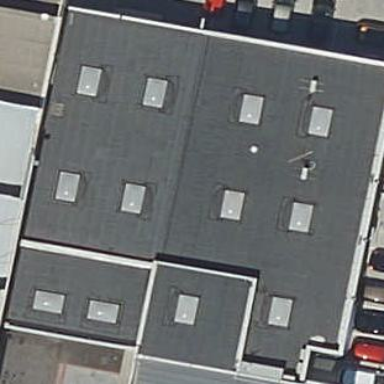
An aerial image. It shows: Building that houses car shop.